Field crop: maize
Growth stage: 2
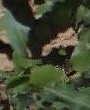
Species: maize